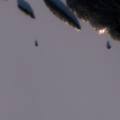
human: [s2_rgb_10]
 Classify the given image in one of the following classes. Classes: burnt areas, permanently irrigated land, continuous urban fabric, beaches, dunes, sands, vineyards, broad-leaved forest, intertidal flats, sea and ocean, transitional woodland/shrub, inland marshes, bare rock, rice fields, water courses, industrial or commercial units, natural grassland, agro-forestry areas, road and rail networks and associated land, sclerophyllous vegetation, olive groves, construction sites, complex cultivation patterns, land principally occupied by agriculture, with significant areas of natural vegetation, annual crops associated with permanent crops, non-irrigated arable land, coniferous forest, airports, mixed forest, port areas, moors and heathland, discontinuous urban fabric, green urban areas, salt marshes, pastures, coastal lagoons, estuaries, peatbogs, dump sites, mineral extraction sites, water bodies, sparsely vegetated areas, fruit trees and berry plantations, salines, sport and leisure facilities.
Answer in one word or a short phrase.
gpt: coniferous forest, water bodies